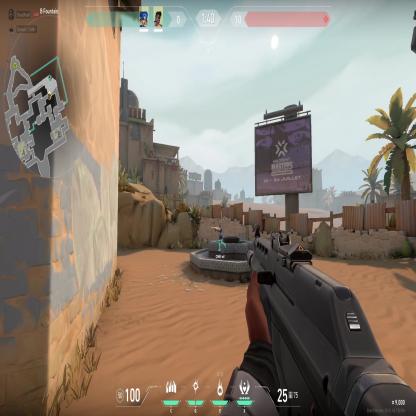
Label: teammate